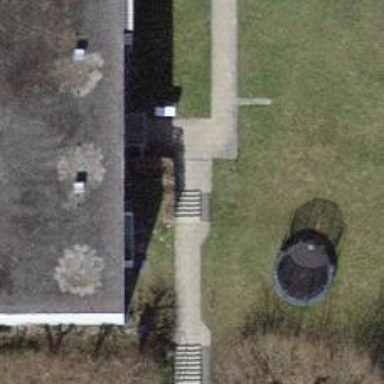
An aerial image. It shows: Set of cobblestone steps with no sidewalk.